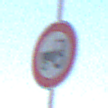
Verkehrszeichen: VerbotKraftfahrzeugeZuegeNichtSchneller25
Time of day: SunriseSunset
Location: Outdoor (Nature)
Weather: Clear
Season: NotSpecified
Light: Natural